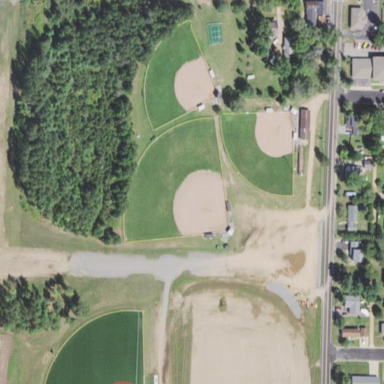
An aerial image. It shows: Baseball pitch for leisure and sports activities.